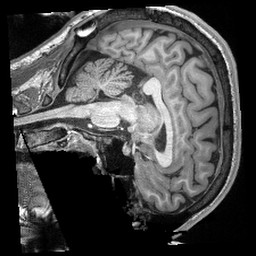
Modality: T1w
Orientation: sagittal